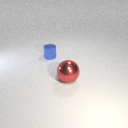
large red metal sphere in front of small blue metal cylinder